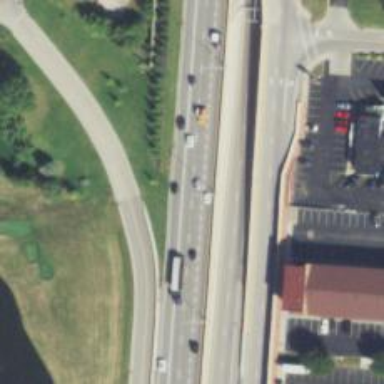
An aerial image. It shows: Trunk highway.